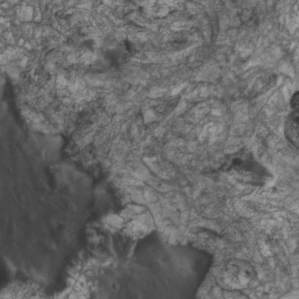
Label: non_frost